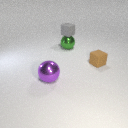
large green metal sphere behind small brown rubber cube